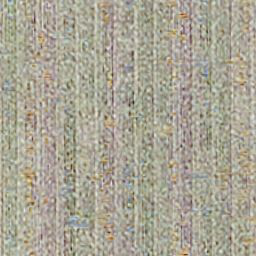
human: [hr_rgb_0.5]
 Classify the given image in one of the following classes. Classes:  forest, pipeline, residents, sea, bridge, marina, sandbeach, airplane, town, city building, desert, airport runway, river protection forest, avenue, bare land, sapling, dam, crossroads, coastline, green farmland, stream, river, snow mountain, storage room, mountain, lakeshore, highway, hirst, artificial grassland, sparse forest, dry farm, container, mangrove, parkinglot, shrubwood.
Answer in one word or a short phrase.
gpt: dry farm